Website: macys
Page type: delivery-shipping
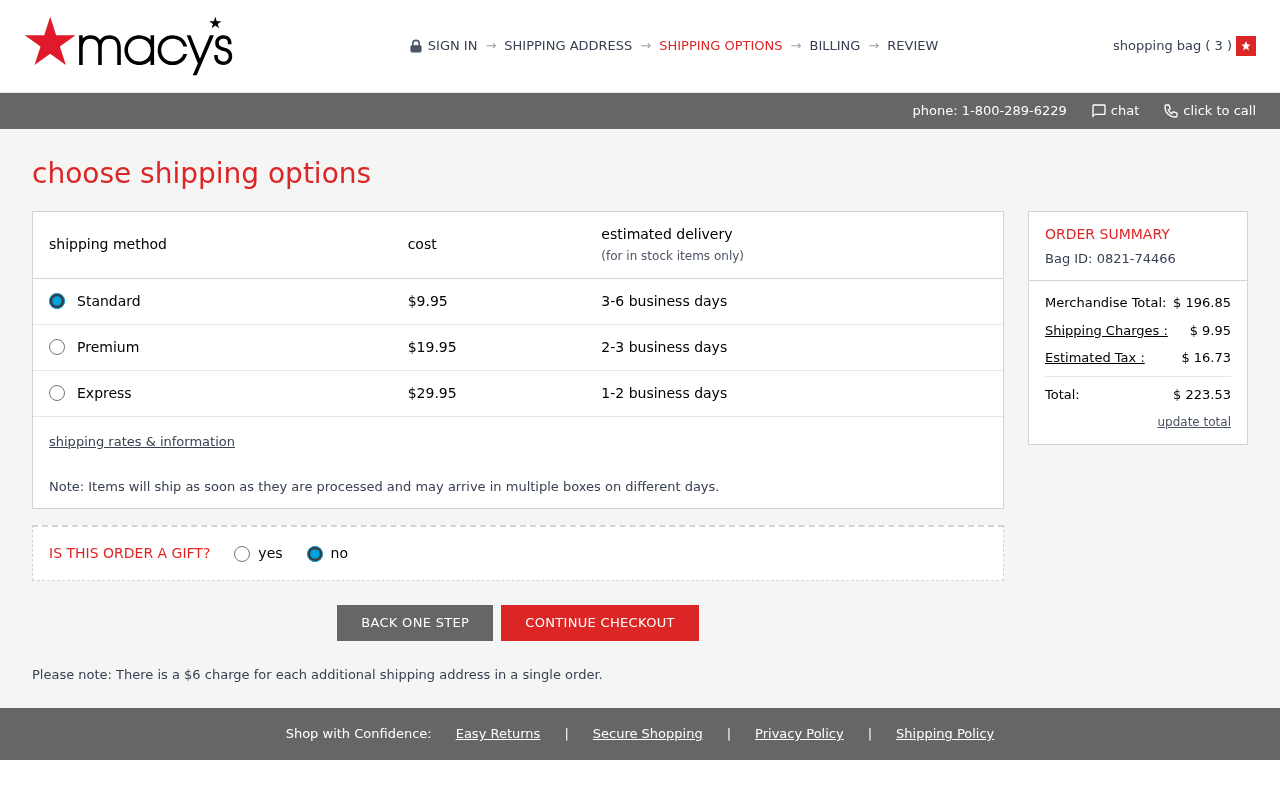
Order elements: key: ORDER_NUM_ITEMS
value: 3
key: ORDER_SHIPPING_COST
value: $ 9.95
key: ORDER_SHIPPING_COST
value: $9.95
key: ORDER_ID
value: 0821-74466
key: ORDER_SUBTOTAL
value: $ 196.85
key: ORDER_TAX
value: $ 16.73
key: ORDER_TOTAL
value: $ 223.53